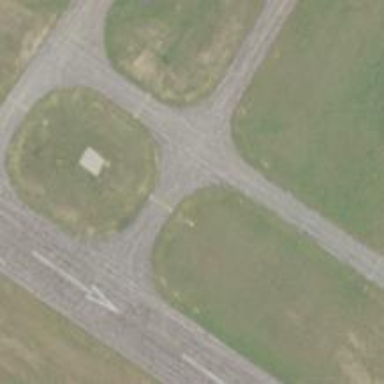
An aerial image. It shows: View of taxiway at the airport.